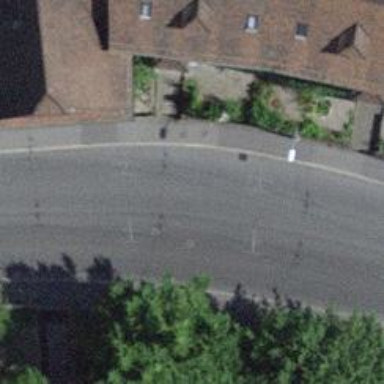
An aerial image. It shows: Residential road with trolley wires and separate sidewalks on both sides.